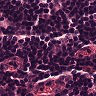
Metastatic tissue present: no